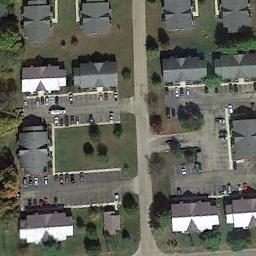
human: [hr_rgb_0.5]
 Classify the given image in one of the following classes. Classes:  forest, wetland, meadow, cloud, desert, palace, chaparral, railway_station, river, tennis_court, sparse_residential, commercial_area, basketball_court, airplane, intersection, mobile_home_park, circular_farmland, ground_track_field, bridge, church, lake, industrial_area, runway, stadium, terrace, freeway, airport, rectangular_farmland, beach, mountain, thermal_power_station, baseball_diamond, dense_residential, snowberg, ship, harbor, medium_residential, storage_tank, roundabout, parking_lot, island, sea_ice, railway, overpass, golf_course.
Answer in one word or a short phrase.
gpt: medium_residential